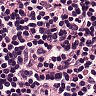
Metastatic tissue present: no